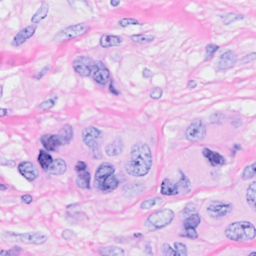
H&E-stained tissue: Breast